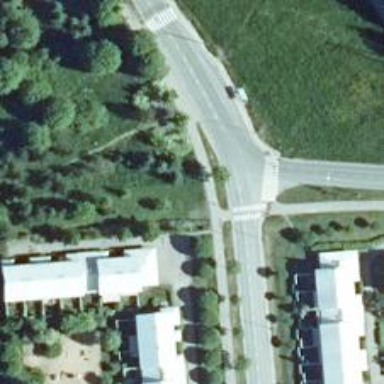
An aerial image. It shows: Crossing on the road.